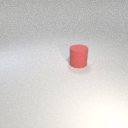
large red rubber cylinder